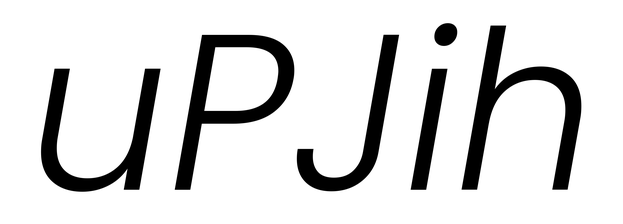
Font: Poppins-LightItalic